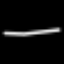
Label: line